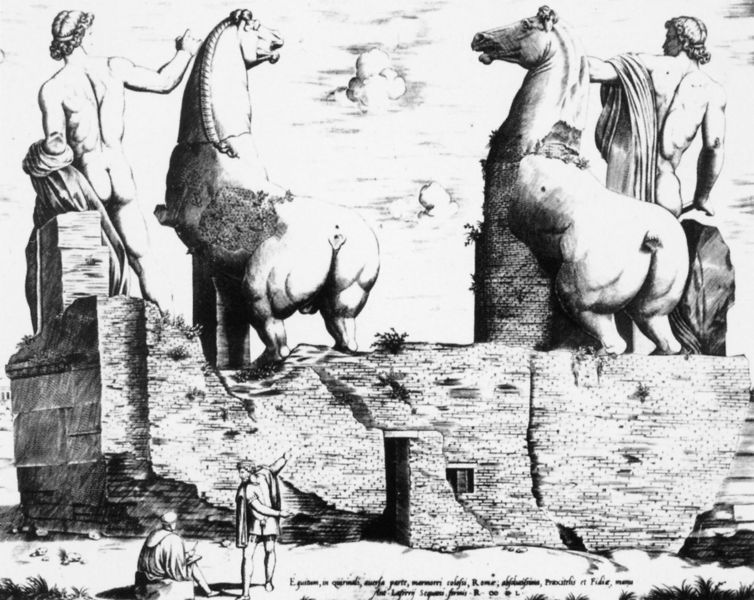
Titel: Rückansicht der Dioskuren
Künstler: Nicolas Beatrizet
Schlagwörter: himmel, mann, nackt, wolken, menschen, sitzen, fenster, männer, rücken, schwarz, skizze, weiss, zeichnung, tier, wand, figur, pferd, pferde, turm, skulptur, statue, hintern, schrift, mauer, ziegel, grafik, graphik, monochrom, figuren, inschrift, maler, zeigen, tor, ruine, antike, druck, schnitt, radierung, stich, künstler, ruinen, rom, stadttor, statuen, antik, götter, griechisch, mönch, tur, zeichner, luke, historisch, skultpuren, weisen, riesen, gigantisch, po, mae